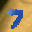
Label: 7